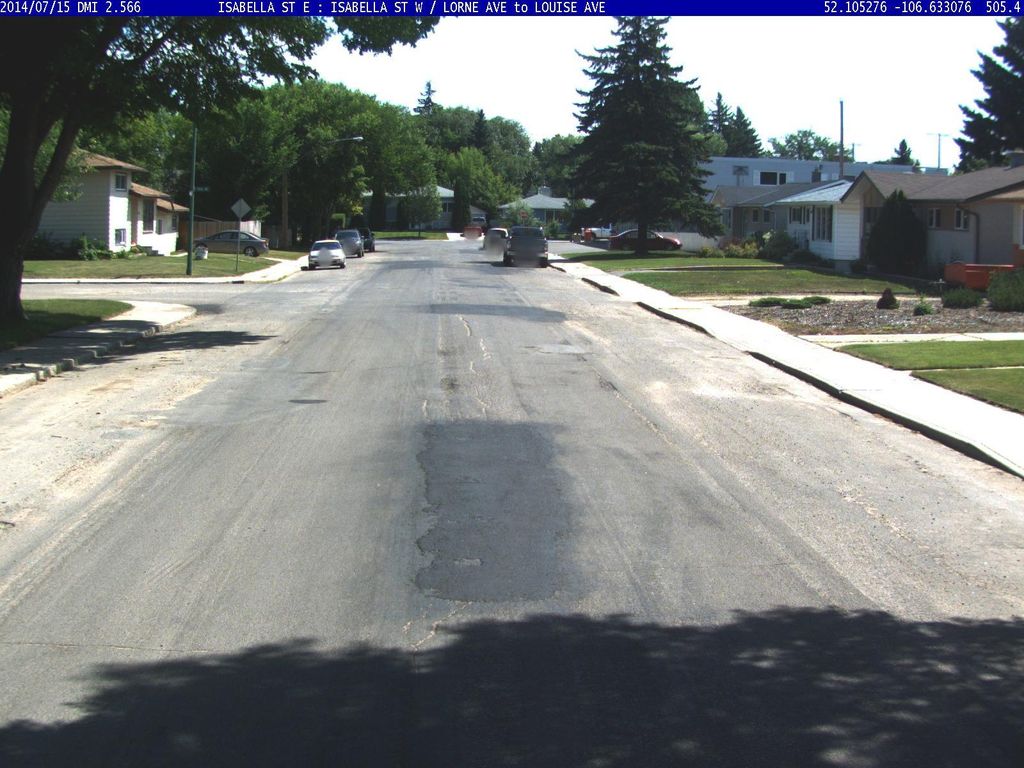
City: saskatoon